Interaction volume radius: 5 \u00c5
Interaction volume height: 15 \u00c5
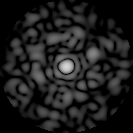
Disorder parameter: 0.8006